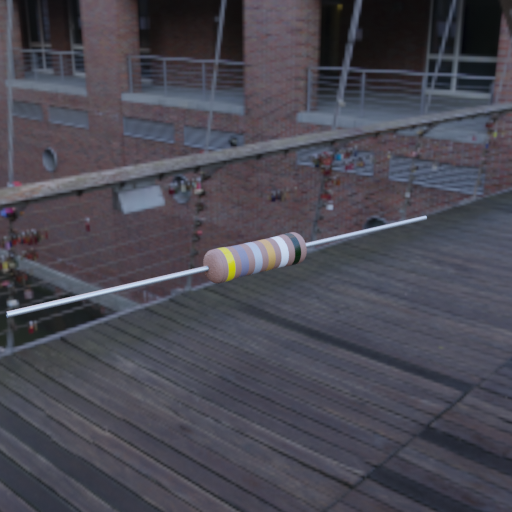
Resistor colour bands (in order): yellow, gray, silver, gold, white, black